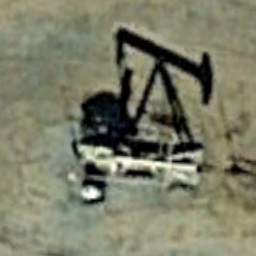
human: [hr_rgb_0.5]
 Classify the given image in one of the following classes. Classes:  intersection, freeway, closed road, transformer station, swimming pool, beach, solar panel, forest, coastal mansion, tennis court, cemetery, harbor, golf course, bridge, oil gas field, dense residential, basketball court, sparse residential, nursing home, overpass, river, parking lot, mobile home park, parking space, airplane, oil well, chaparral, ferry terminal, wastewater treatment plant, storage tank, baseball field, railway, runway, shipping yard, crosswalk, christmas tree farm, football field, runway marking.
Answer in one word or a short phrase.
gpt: oil well